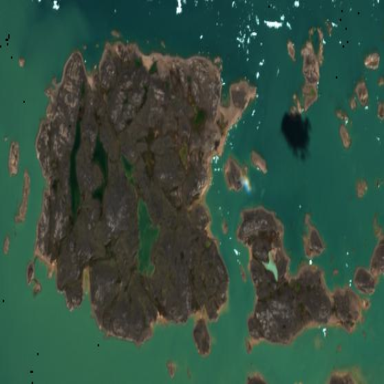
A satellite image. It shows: Island with natural coastline.